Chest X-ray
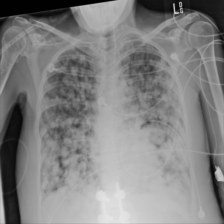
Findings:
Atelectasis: negative
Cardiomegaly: negative
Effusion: negative
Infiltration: negative
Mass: positive
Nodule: negative
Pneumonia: negative
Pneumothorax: negative
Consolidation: negative
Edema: negative
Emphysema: negative
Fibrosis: negative
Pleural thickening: negative
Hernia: negative